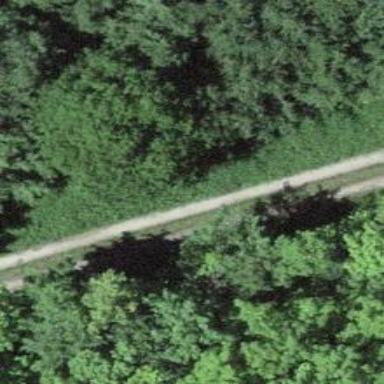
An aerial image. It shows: Gravel track with grade 2 tracktype.